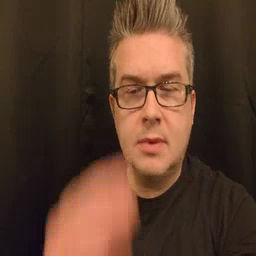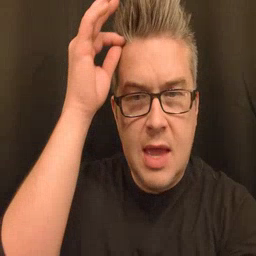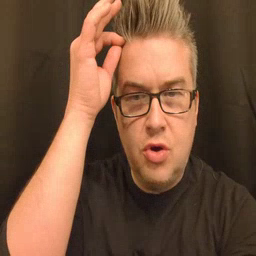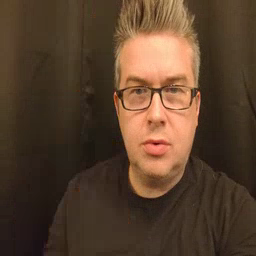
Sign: hair